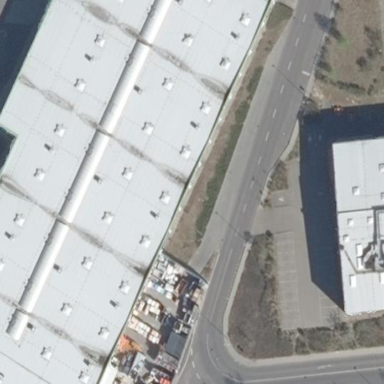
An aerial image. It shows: Retail building.